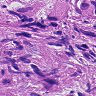
Metastatic tissue present: yes